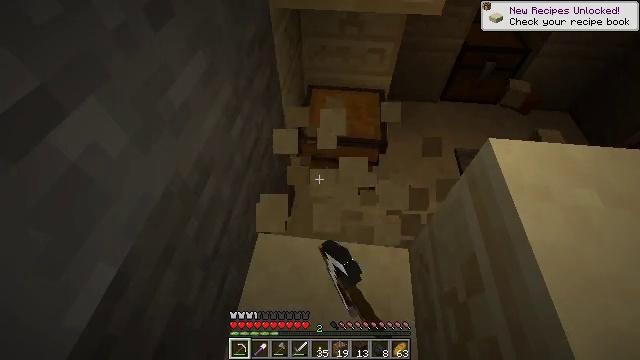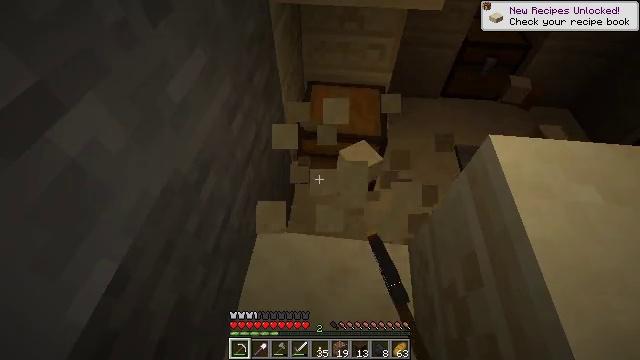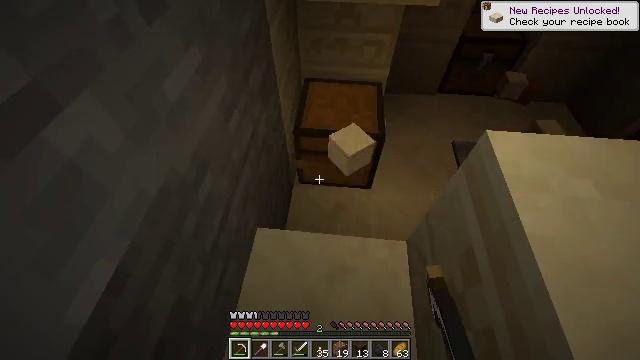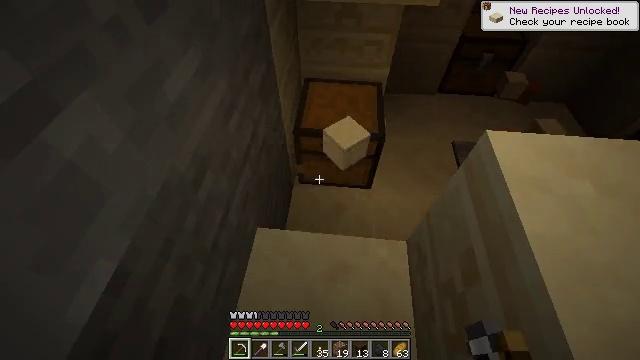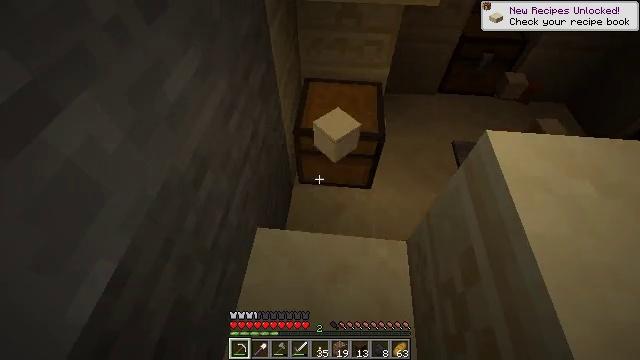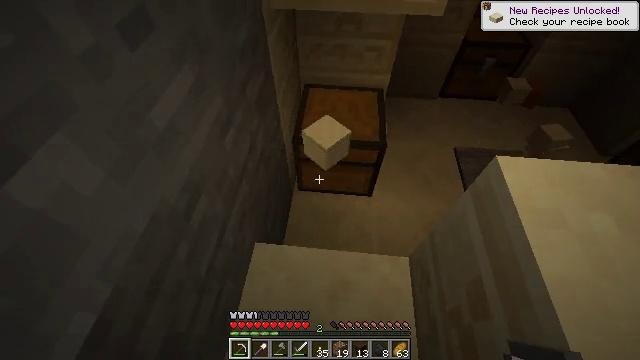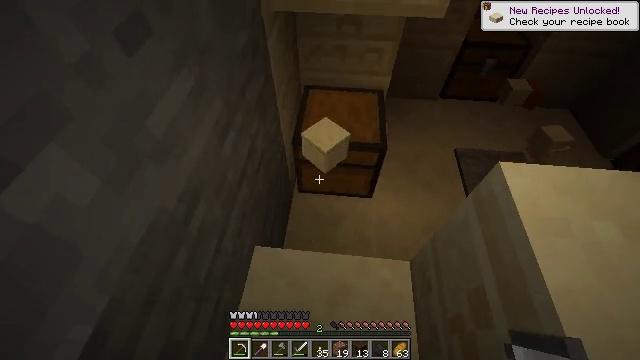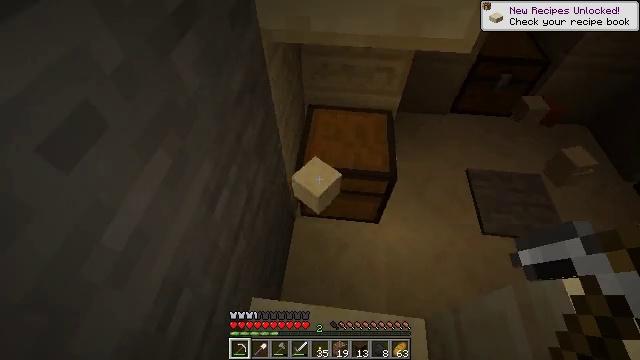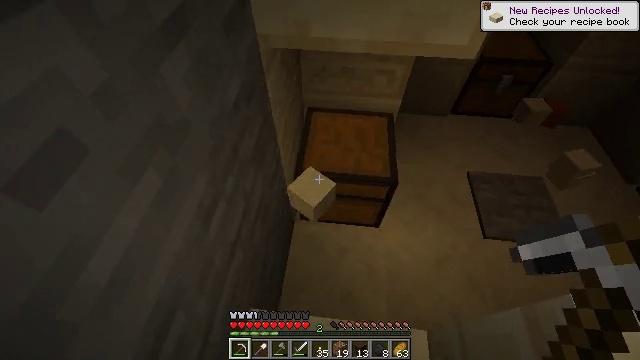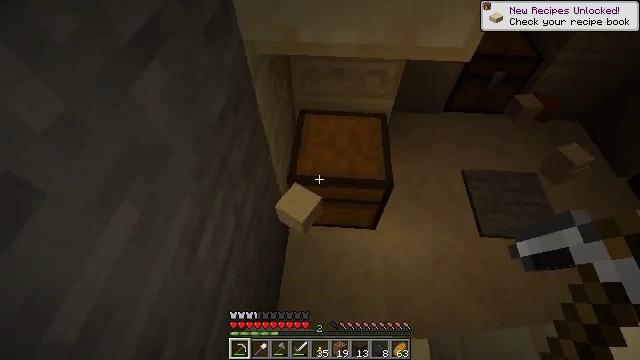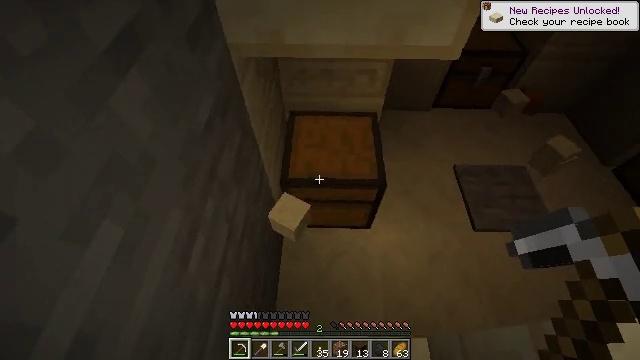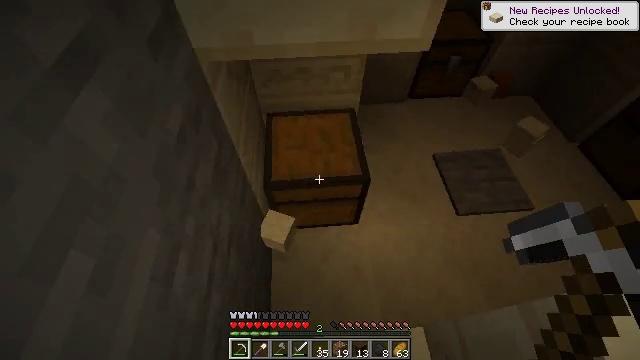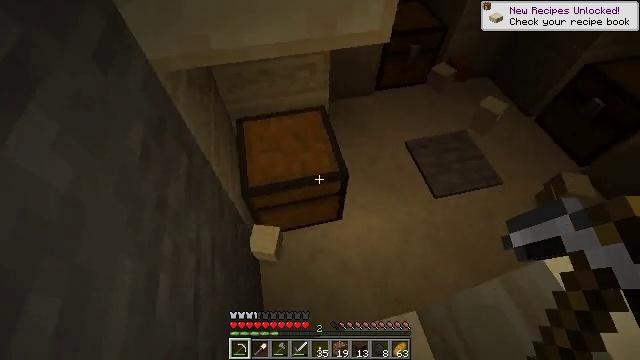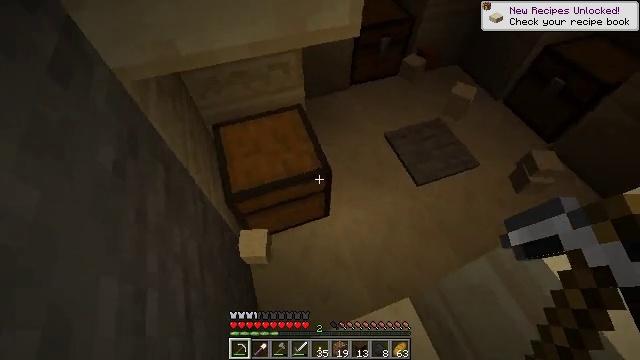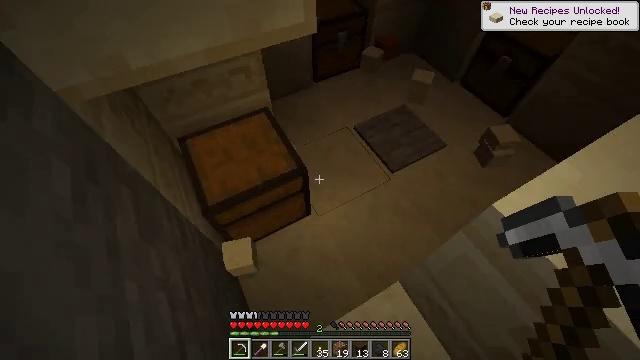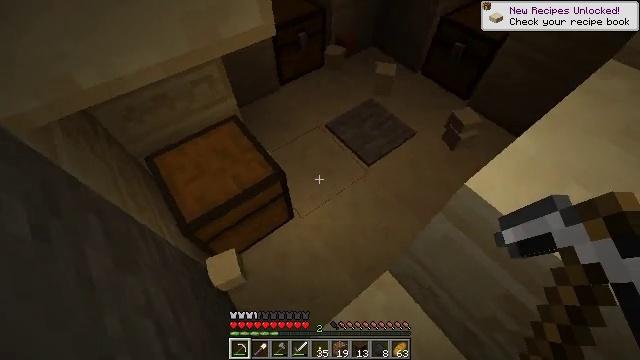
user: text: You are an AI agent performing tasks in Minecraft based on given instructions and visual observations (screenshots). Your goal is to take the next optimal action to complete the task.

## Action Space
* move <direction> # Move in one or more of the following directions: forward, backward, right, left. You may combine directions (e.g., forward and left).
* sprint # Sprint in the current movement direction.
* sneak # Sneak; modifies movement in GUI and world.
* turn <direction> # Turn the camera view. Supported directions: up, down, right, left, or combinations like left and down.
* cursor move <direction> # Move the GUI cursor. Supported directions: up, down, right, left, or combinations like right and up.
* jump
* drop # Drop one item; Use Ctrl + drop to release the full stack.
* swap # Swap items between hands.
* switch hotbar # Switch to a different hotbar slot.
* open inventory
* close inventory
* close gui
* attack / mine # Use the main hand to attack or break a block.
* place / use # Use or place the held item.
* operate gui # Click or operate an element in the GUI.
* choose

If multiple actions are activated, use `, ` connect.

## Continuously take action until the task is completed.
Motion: motion action
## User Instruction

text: Retrieve the stone pressure plate by mining it.
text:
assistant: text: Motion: no_op
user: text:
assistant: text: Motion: no_op
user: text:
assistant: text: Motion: no_op
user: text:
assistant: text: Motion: no_op
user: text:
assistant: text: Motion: move forward
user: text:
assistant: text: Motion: move forward
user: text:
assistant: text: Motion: move forward
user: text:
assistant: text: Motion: no_op
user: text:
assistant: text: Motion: turn right
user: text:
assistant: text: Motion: turn right
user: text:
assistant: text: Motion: turn right
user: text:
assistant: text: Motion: turn right
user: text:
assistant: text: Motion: turn right
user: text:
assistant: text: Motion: turn right
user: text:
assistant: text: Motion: turn right
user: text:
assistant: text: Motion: turn right and up
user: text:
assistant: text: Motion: turn right and up
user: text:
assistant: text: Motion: no_op
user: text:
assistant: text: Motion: no_op
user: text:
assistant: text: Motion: no_op
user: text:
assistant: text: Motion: attack / mine
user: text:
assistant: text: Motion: turn right and up, attack / mine
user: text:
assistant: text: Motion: turn up, attack / mine
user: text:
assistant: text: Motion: attack / mine
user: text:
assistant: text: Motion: attack / mine
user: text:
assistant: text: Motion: attack / mine
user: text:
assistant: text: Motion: attack / mine
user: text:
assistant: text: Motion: attack / mine
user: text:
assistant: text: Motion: attack / mine
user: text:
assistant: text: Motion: attack / mine